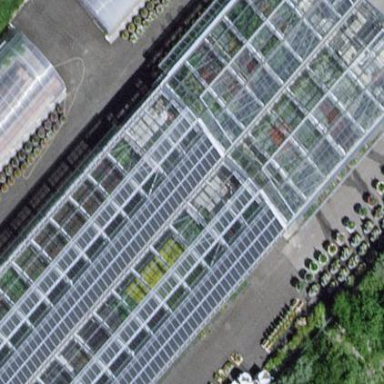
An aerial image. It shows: Greenhouse used for horticulture.